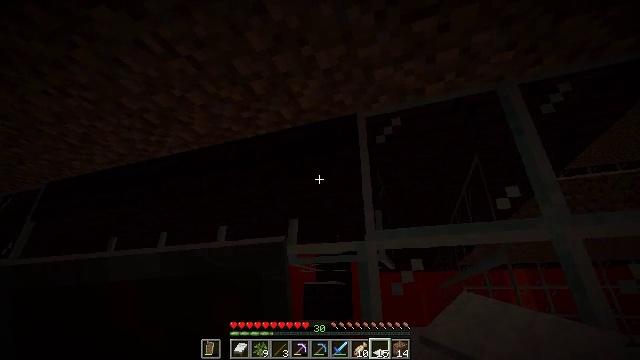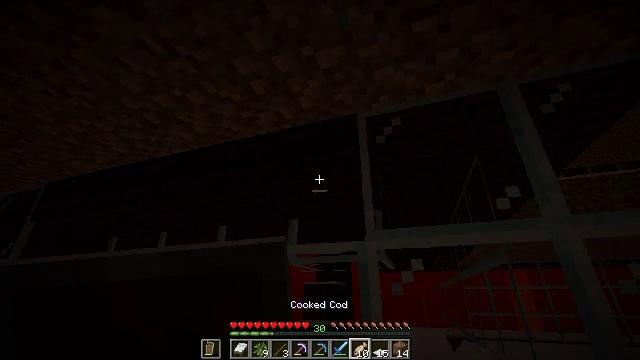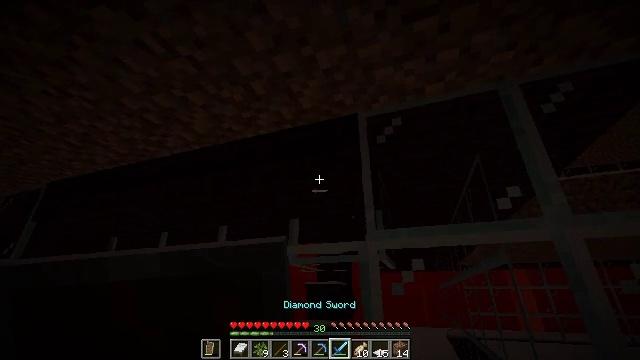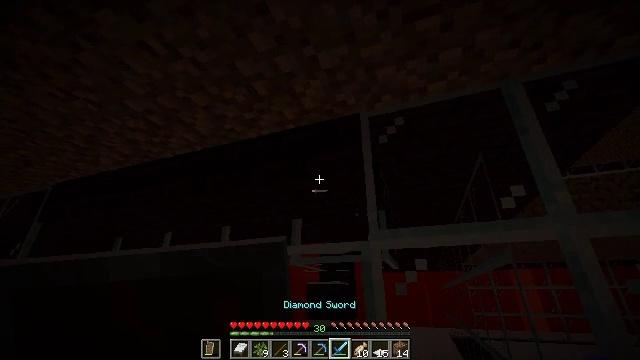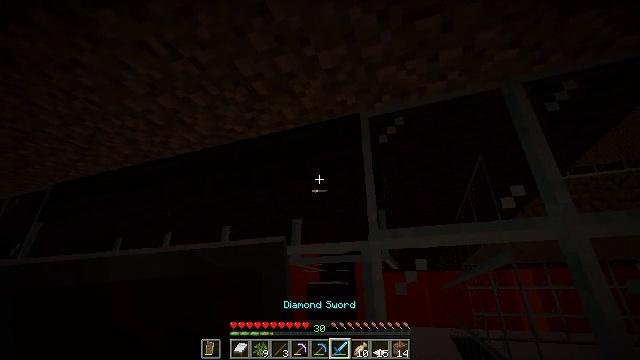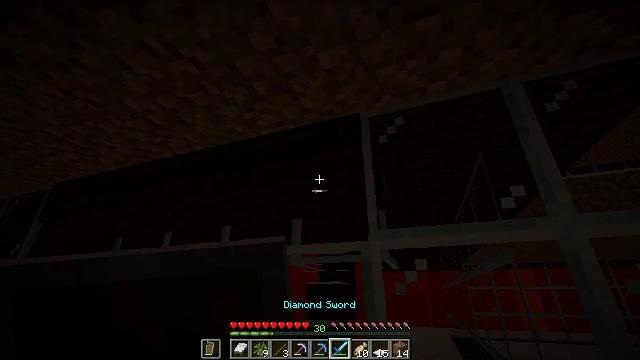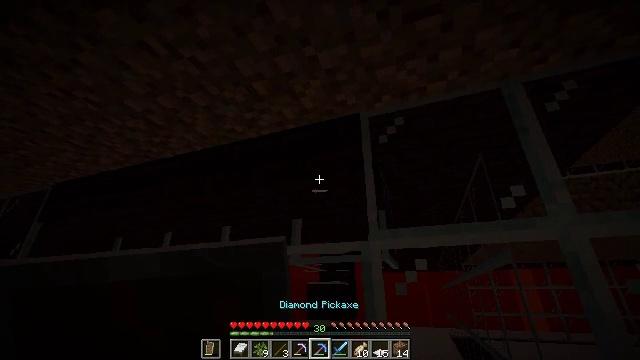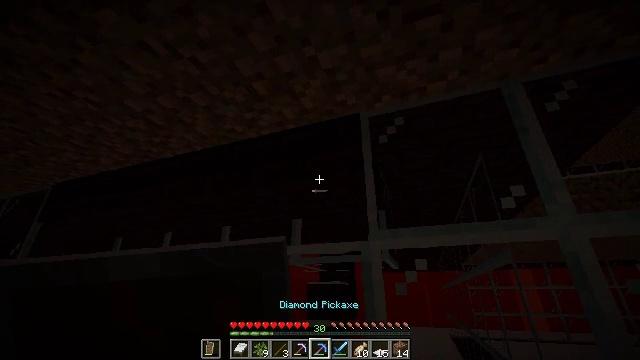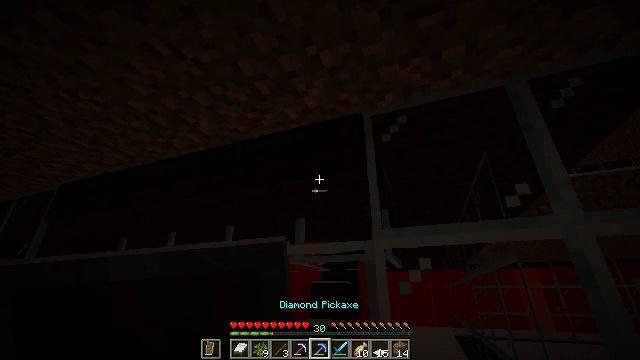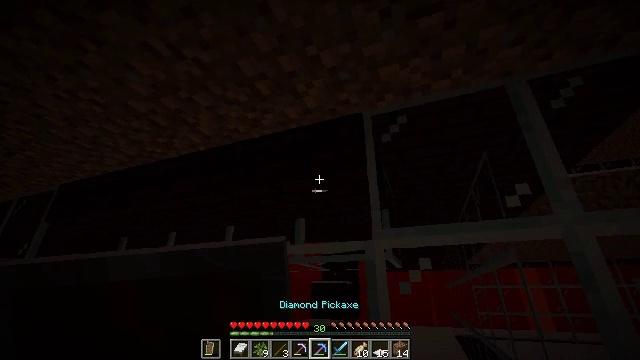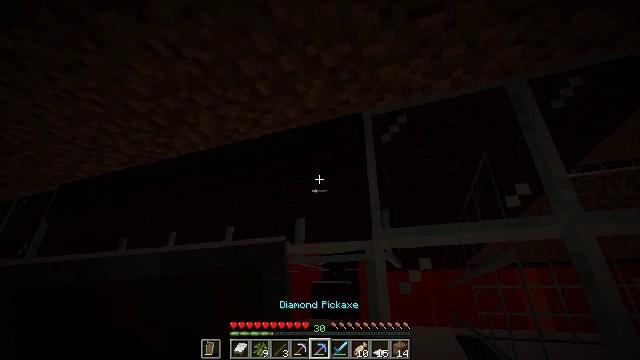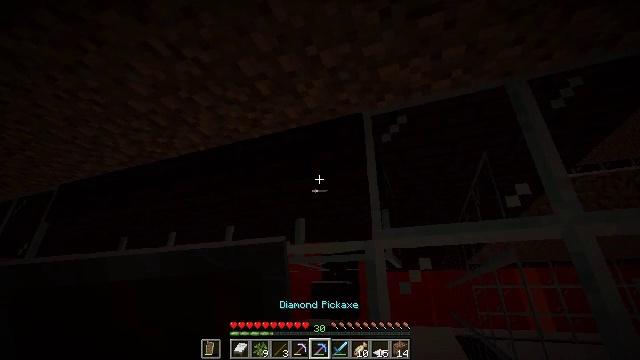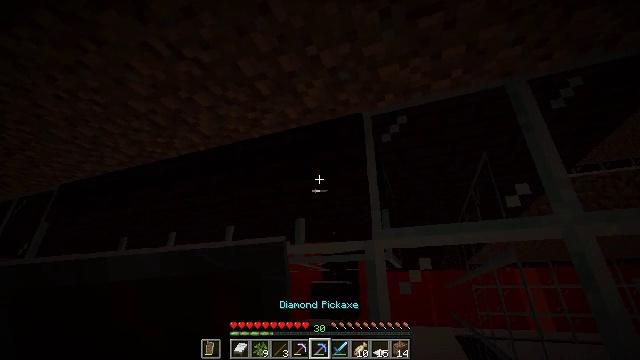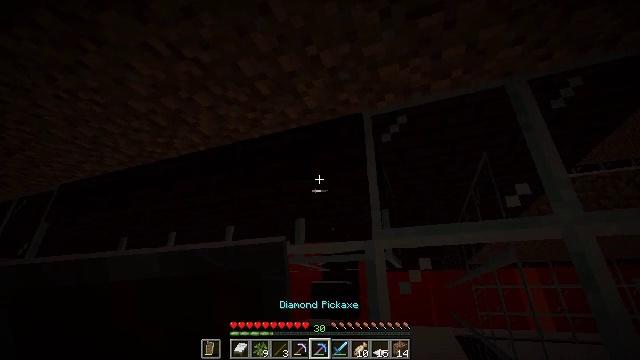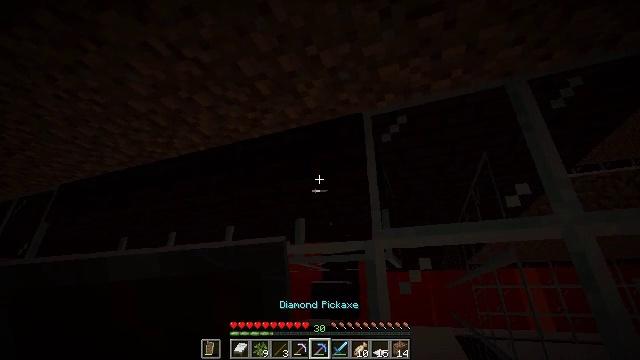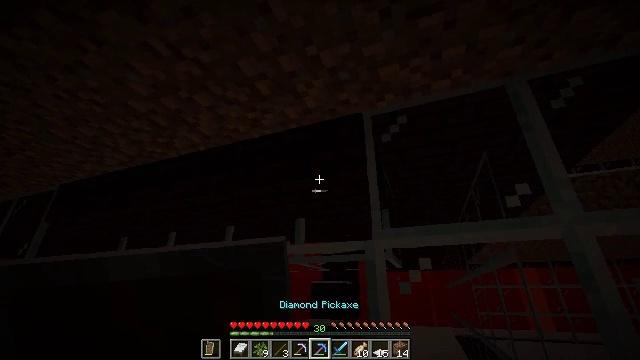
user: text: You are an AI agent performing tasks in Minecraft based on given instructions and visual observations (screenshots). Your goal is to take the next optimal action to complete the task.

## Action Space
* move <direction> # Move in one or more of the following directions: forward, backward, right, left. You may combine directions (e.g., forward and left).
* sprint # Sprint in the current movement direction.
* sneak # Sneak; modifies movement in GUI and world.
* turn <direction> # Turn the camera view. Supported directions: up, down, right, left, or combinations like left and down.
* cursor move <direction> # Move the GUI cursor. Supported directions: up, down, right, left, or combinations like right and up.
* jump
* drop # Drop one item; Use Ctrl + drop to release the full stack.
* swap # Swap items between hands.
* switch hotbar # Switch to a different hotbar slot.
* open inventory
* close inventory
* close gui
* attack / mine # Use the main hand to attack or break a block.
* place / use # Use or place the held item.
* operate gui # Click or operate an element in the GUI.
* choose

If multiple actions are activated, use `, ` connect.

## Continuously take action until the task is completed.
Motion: motion action
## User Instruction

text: Attack the glass to break it.
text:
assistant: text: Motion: no_op
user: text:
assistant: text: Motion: no_op
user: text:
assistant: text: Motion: no_op
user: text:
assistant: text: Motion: no_op
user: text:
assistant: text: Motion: no_op
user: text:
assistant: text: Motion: no_op
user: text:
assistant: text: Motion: no_op
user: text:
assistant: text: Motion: no_op
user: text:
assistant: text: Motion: no_op
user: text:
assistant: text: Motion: no_op
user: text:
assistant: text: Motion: no_op
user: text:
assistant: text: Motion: no_op
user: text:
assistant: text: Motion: no_op
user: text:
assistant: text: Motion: no_op
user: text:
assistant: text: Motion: no_op
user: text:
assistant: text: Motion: no_op
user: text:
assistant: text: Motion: no_op
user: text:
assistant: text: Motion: no_op
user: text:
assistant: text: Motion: no_op
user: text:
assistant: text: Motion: no_op
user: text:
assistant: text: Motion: no_op
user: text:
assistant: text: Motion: no_op
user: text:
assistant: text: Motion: no_op
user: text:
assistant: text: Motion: no_op
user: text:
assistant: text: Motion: no_op
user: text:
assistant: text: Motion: no_op
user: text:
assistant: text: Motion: attack / mine
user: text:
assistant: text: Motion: attack / mine
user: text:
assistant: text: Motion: attack / mine
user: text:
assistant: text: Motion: no_op